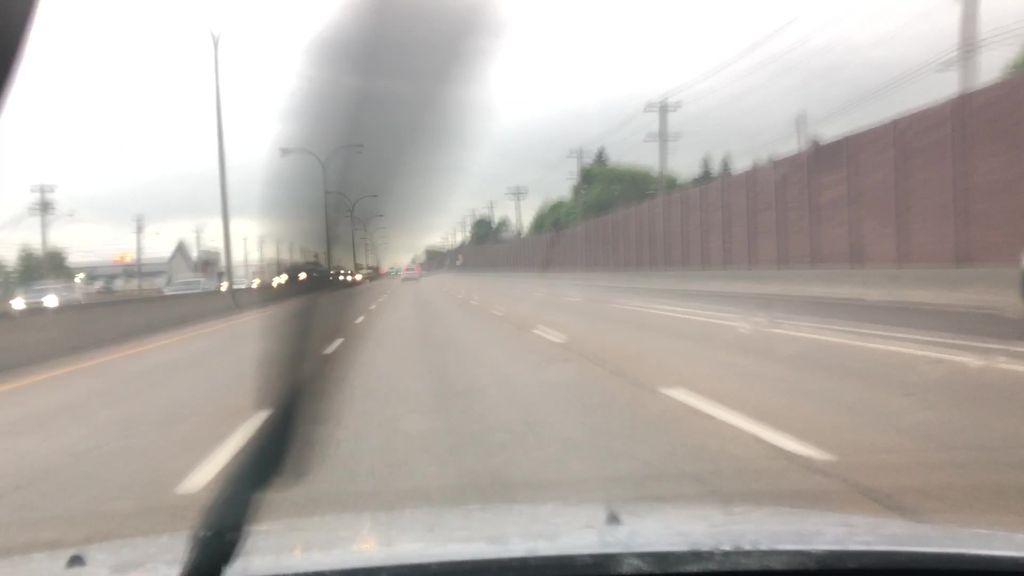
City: edmonton